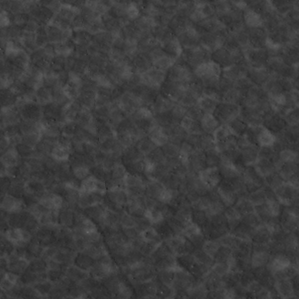
Label: non_frost